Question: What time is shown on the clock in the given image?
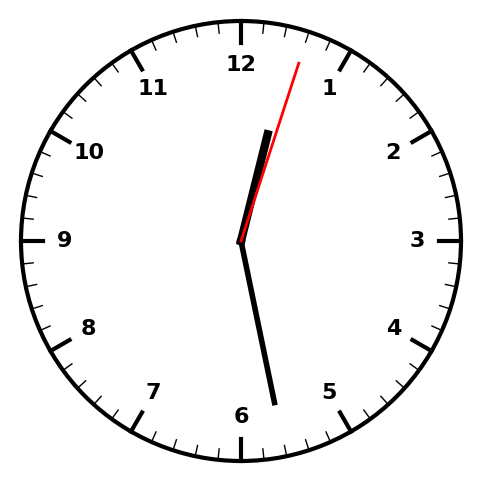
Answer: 12:28:03